Question: So I'm using the Foundation 4 framework. I created a test landing page. I had then created a page template from this landing page (the page is called simply as page.php).
However, for some reason my page.php through WordPress isn't conforming to what I wanted it to look like ( I have provided a screen shot to show what it is coming out as).
All my css and js files are being referenced correctly through correct file paths (see code below). Everything that the foundation css folder consisted of, I had transferred it to the wp-content/css folder (as well as the js and images folders too).
So I'm not sure as to why my page is coming out the way it is. Am I doing something wrong?
Here's what my code looks like (ignore the extra/random comments, after all it is for testing):
'''
<?php /* Template Name: VM
*/?>
<!DOCTYPE html>
<!--[if IE 8]> <html class="no-js lt-ie9" lang="en"> <![endif]-->
<!--[if gt IE 8]><!--> <html class="no-js" lang="en"> <!--<![endif]-->
<head>
<meta charset="utf-8" />
<meta name="viewport" content="width=device-width" />
<title> VenziMedia Foundation 4</title>
<!-- If you are using CSS version, only link these 2 files, you may add app.css to use for your overrides if you like. -->
<!--
<link rel="stylesheet" href="lol/wordpress/wp-content/foundation-5/css/normalize.css" />
<link rel="stylesheet" href="lol/wordpress/wp-content/foundation-5/css/foundation.css" />
<script src="lol/wordpress/wp-content/foundation-5/js/foundation.min.js"></script>
<script src="lol/wordpress/wp-content/foundation-5/js/jquery.txt"></script>
<script src="lol/wordpress/wp-content/foundation-5/js/vendor/custom.modernizr.js"></script>
-->
<?php
include('lol/wordpress/wp-includes/functions.wp-styles.php');
include('lol/wordpress/wp-includes/functions.wp-scripts.php');
wp_register_style( 'normalize-css', 'lol/wordpress/wp-content/foundation-5/css/normalize.css');
wp_enqueue_style( 'normalize-css', 'lol/wordpress/wp-content/foundation-5/css/normalize.css');
?>
<?php
include('lol/wordpress/wp-includes/functions.wp-styles.php');
include('lol/wordpress/wp-includes/functions.wp-scripts.php');
wp_register_style( 'foundation-css', 'lol/wordpress/wp-content/foundation-5/css/foundation.css');
wp_enqueue_style( 'foundation-css', 'lol/wordpress/wp-content/foundation-5/css/foundation.css');
?>
<?php
include('lol/wordpress/wp-includes/functions.wp-styles.php');
include('lol/wordpress/wp-includes/functions.wp-scripts.php');
wp_register_script( 'foundation-min', 'lol/wordpress/wp-content/foundation-5/js/foundation.min.js' );
wp_enqueue_script( 'foundation-min', 'lol/wordpress/wp-content/foundation-5/js/foundation.min.js' );
?>
<?php
include('lol/wordpress/wp-includes/functions.wp-styles.php');
include('lol/wordpress/wp-includes/functions.wp-scripts.php');
wp_register_script( 'jquery', 'lol/wordpress/wp-content/foundation-5/js/jquery.txt' );
wp_enqueue_script( 'jquery', 'lol/wordpress/wp-content/foundation-5/js/jquery.txt' );
?>
<?php
include('lol/wordpress/wp-includes/functions.wp-styles.php');
include('lol/wordpress/wp-includes/functions.wp-scripts.php');
wp_register_script( 'mod-js', 'lol/wordpress/wp-content/foundation-5/js/vendor/custom.modernizr.js' );
wp_enqueue_script( 'mod-js', 'lol/wordpress/wp-content/foundation-5/js/vendor/custom.modernizr.js' );
?>
</head>
<body>
<!-- body content here -->
<nav class="top-bar">
<ul class="title-area">
<li class="name">
<h1><a href="vm.php">VenziMedia</a></h1>
</li>
</ul>
<section class="top-bar-section">
<ul class="right">
<li class="divider"></li>
<li class="name">
<h1><a href="vm.php">Home</a></h1>
</li>
<li class="divider"></li>
<li class="name">
<h1><a href="vm.php">Services</a></h1>
</li>
<li class="divider"></li>
<li class="name">
<h1><a href="vm.php">Advertisers</a></h1>
</li>
<li class="divider"></li>
<li class="name">
<h1><a href="vm.php">Technology</a></h1>
</li>
<li class="divider"></li>
<li class="name">
<h1><a href="#" data-reveal-id="second-modal">Contact</a></h1>
</li>
<li class="divider"></li>
<li class="has-form">
<a href="#" data-reveal-id="myModal" class="tiny button">LOGIN/SIGN UP</a>
</li>
</section>
</ul>
</nav>
<br><br><br>
<!-- ======================== ORBIT===================== -->
<div style="width: 80%; margin:0 auto">
<ul data-orbit>
<li>
<img src="1.jpg" />
<div class="orbit-caption">you this is the first slideeee</div>
</li>
<li>
<img src="1.jpg" />
<div class="orbit-caption">why don't you just send us money?</div>
</li>
<li>
<img src="1.jpg" />
<div class="orbit-caption">how much wood could a wood chuck chuck, if a wood chuck could chuck wood?</div>
</li>
</ul>
</div>
<br><br><br>
<!-- =======ORBIT END======= -->
<!-- =======14 ======= -->
<div style="text-align:center">
<a href="#" class="large button expand">START YOUR FREE 14-DAY TRIAL! </a>
</div>
<!-- =======14 day END ======= -->
<!--===== 2 PANELLS ==== -->
<div class="row">
<div class="small-6 columns">
<div class="panel">
<h6>LOCAL/SMB</h6>
<p>Learn how VenziMedia can help your business advertise on a local and national level with strategic ad solutions.</p>
</div>
</div>
<div class="small-6 columns">
<div class="panel">
<h6>AGENCY/BRAND</h6>
<p>Contact VenziMedia today to see how we can add value to you or your clients Brand and get a better ROI.</p>
</div>
</div>
</div>
<!-- ====== 2 PANELLS END ==== -->
<!-- ===== WHY VENZI MEDIA ====== -->
<div style="text-align:center">
<a href="#" class="large button">WHY VENZIMEDIA?</a>
</div>
<!-- ===== WHY VENZI MEDIA END ====== -->
<div class="row">
<div class="small-4 columns">
<div class="panel">
<!-- Content here -->
<h6>You check this out man</h6>
<p>we got some cool stuff at venziMedia !</p>
</div>
</div>
<div class="small-4 columns">
<ul class="pricing-table">
<li class="title">Standard</li>
<li class="price">$99.99</li>
<li class="description">An awesome description</li>
<li class="bullet-item">1 Database</li>
<li class="bullet-item">5GB Storage</li>
<li class="bullet-item">20 Users</li>
<li class="cta-button"><a class="button" href="#">Buy Now</a></li>
</ul>
</div>
<div class="small-4 columns">
<div class="panel">
<!-- Content here -->
<h6>some more cool stuff</h6>
<p> you know like venzimedia !this is some random words</p>
</div>
</div>
</div>
<script>
document.write('<script src=lol/wordpress/wp-content/foundation-5/js/vendor/'
+ ('__proto__' in {} ? 'zepto' : 'jquery')
+ '.js><\/script>');
</script>
<script>
document.write('<script src=' +
('__proto__' in {} ? 'lol/wordpress/wp-content/foundation-5/js/vendor/zepto' : 'lol/wordpress/wp-content/foundation-5/js/vendor/jquery') +
'.js><\/script>')
</script>
<script>
$(document).foundation();
</script>
<!-- =========== FIRST REVEAL ======= -->
<div id="myModal" class="reveal-modal">
<form>
<fieldset>
<legend>Fieldset</legend>
<div class="row">
<div class="large-12 columns">
<label>Input Label</label>
<input type="text" placeholder="large-12.columns">
</div>
</div>
<div class="row">
<div class="large-4 columns">
<label>Input Label</label>
<input type="text" placeholder="large-4.columns">
</div>
<div class="large-4 columns">
<label>Input Label</label>
<input type="text" placeholder="large-4.columns">
</div>
<div class="large-4 columns">
<div class="row collapse">
<label>Input Label</label>
<div class="small-9 columns">
<input type="text" placeholder="small-9.columns">
</div>
<div class="small-3 columns">
<span class="postfix">.com</span>
</div>
</div>
</div>
</div>
<div class="row">
<div class="large-12 columns">
<label>Textarea Label</label>
<textarea placeholder="small-12.columns"></textarea>
</div>
</div>
</fieldset>
</form>
</div>
<!-- ========== FIRST REVEAL END ====== -->
<!-- ========= 2ND REVEAL ===== -->
<div id="second-modal" class="reveal-modal">
<div class="section-container tabs" data-section="tabs">
<section class="active">
<p class="title" data-section-title><a href="#">Phone/Email</a></p>
<div class="content" data-section-content>
<b>Sales #: </b>123-456-789<br>
<b>Tech #: </b>232-453-564<br>
<b>Email (tech): </b>tech@Venzimedia.com<br>
<b>Email (sales): </b>sales@Venzimedia.com<br>
</div>
</section>
<section>
<p class="title" data-section-title><a href="#">Adress</a></p>
<div class="content" data-section-content>
<b>123 Easy St.</b><br>
<b>Hayward, CA</b><br>
<b>94509</b><br>
<b>USA</b>
</div>
</section>
<section>
<p class="title" data-section-title><a href="#">Social</a></p>
<div class="content" data-section-content>
<a href="https://www.facebook.com/VenziMedia?ref=br_tf">Check our Facebook!</a><br>
<a href="https://twitter.com/venzimedia">Check our Twitter!</a>
</div>
</section>
</div>
</div>
<!-- ========== 2ND REVEAL END ==== -->
</body>
</html>
'''

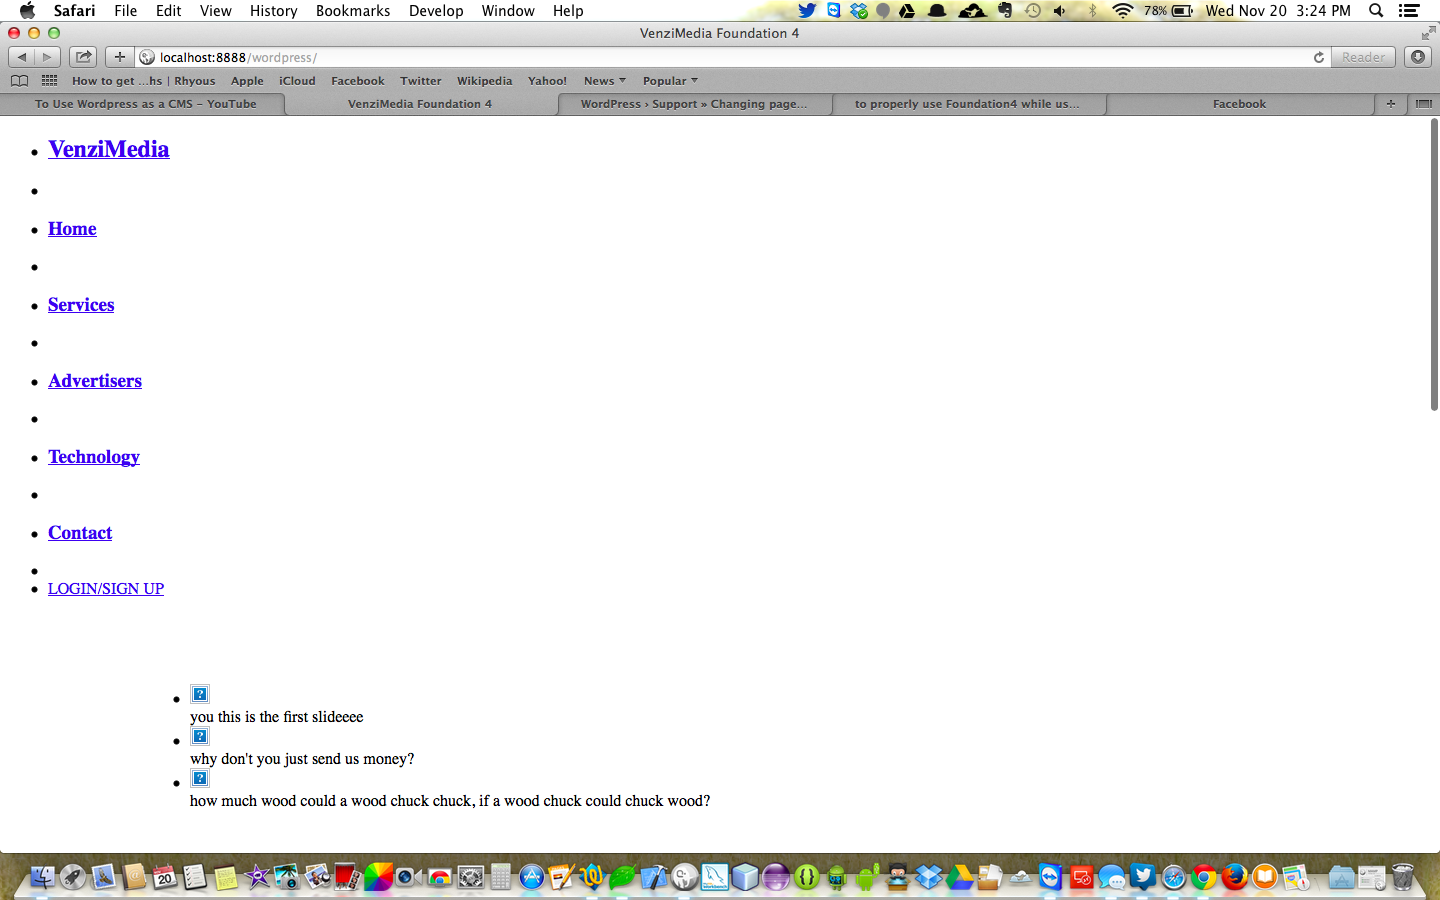
Answer: No need to code everything from zero for foundation.
Some good people have already done the dirty work for you.
Check <URL>..
Ready made themes for foundation - a good starting point .
You even have plugins like <URL> that will help you if you do want to code ..
But to directly answer your question - off the top of my head - your CSS and scripts are inserted wrong ,and with wrong paths.
In WP you will have to use <URL>
After comment :
'''
I had to un-answer this because I had made the necessary changes to the file and still it did not work, I will make an edit in my post above for you to see the changes.
'''
Dude , I think you got all all wrong...
By your code above , I can understand that you have very little experience in 'wordpress' development , and 'PHP' in general..
If you insist on writing your own theme from Zero, I suggest you get your self familiarized with some basic concepts ...
The code you have inserted is all wrong , and in the wrong place .. it needs to go into 'functions.php' and needs to be something like so :
'''
/**
* Enqueue Scripts and Styles for Front-End
*/
if ( ! function_exists( 'foundation_assets' ) ) :
function foundation_assets() {
if (!is_admin()) {
/**
* Deregister jQuery in favour of ZeptoJS
* jQuery will be used as a fallback if ZeptoJS is not compatible - uncomment at will
* @see foundation_compatibility & http://foundation.zurb.com/docs/javascript.html
*/
// wp_deregister_script('jquery');
// Load JavaScripts
wp_enqueue_script( 'foundation', get_template_directory_uri() . '/js/foundation.min.js', null, '4.0', true );
wp_enqueue_script( 'modernizr', get_template_directory_uri().'/js/vendor/custom.modernizr.js', null, '2.1.0');
if ( is_singular() ) wp_enqueue_script( "comment-reply" );
// Load Stylesheets
wp_enqueue_style( 'normalize', get_template_directory_uri().'/css/normalize.css' );
wp_enqueue_style( 'foundation', get_template_directory_uri().'/css/foundation.min.css' );
wp_enqueue_style( 'app', get_stylesheet_uri(), array('foundation') );
// Load Google Fonts API
wp_enqueue_style( 'google-fonts', 'http://fonts.googleapis.com/css?family=Open+Sans:400,300' );
}
}
add_action( 'wp_enqueue_scripts', 'foundation_assets' );
endif;
'''
You do not need
'''
include('lol/wordpress/wp-includes/functions.wp-styles.php');
include('lol/wordpress/wp-includes/functions.wp-scripts.php');
'''
And certainly not '6' times ( in PHP , including one time is enough ...)
Also , the following line
'''
wp_enqueue_script( 'jquery', 'lol/wordpress/wp-content/foundation-5/js/jquery.txt' )
'''
is wrong as jquery is embaded in wp and needs only to be called
'''
wp_enqueue_script( 'jquery');
'''
Then you will need to initialize
'''
/**
* Initialise Foundation JS
* @see: http://foundation.zurb.com/docs/javascript.html
*/
if ( ! function_exists( 'foundation_js_init' ) ) :
function foundation_js_init () {
echo '<script>$(document).foundation();</script>';
}
add_action('wp_footer', 'foundation_js_init', 50);
endif;
'''
All that will of course work only if you have the correct <URL> functions in your theme files , AND if you included the header and footer correctly , AND made the correct Folder structure , AND ...
..And I can go on and on, but honestly, I do not think I can give you a crash course in <URL> in only one answer here on SE ...
You will need to google for yourself in order to learn - and mind you , I do not try to encourage you from doing that - It is well worth the time invested .
But writing the first wordpress theme from ground up require certain expertise, and that is why I suggested you before to download some empty themes - read and learn from them .
Myself (and I am sure many other good people here on SE ) will be more than happy to "walk you through" the process by answering specific question - but you must build some ground to stand on , otherwise it becomes impossible to answer ...